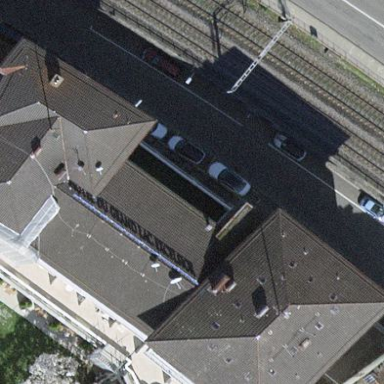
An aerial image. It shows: Healthcare clinic building.